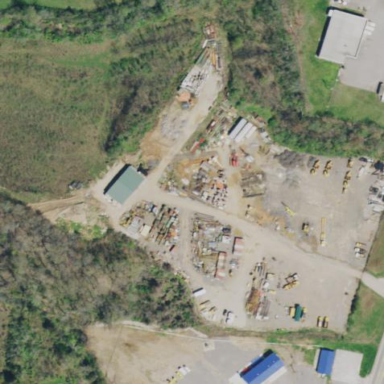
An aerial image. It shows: Industrial area designated as scrap yard.